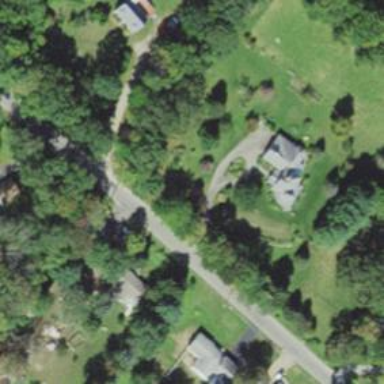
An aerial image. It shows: Residential driveway designated as service road.